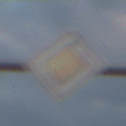
Verkehrszeichen: Vorfahrtsstrasse
Umgebung: Outdoor, Nature
Tageszeit: SunriseSunset
Wetter: PartlyCloudy
Licht: Natural
Jahreszeit: NotSpecified
Kontrast: LowContrast